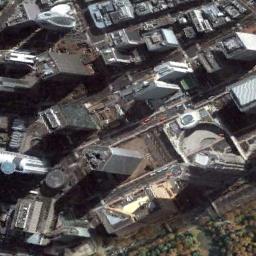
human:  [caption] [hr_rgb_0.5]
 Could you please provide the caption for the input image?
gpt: The commercial area is consist of many buildings .

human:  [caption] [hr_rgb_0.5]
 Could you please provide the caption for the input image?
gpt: A commercial area has lots of buildings of different heights .

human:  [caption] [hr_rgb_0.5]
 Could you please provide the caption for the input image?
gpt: The building in the lower right corner is the highest .

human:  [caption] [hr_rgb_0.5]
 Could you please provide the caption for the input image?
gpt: In a business district there are many buildings of different heights and heights and several roads with many cars and some trees .

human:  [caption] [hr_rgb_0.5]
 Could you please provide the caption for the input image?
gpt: There are many buildings by the roadside on commercial area .